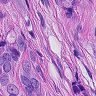
Metastatic tissue present: yes